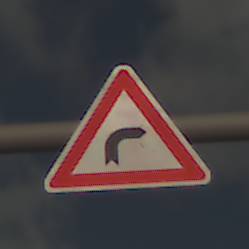
Verkehrszeichen: KurveRechts
Umgebung: Outdoor, RoadRail
Tageszeit: Midday
Wetter: PartlyCloudy
Licht: Natural
Jahreszeit: NotSpecified
Kontrast: HighContrast